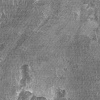
Atmospheric dust classification: not_dusty